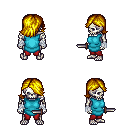
a pixel art fantasy rpg character, male body template, skeleton, teal tunic, red pants, blonde swoop hairstyle, white cloth bandages, dagger, four views (front, back, left, right), 2x2 character sprite sheet, small pixel art, hard edges, no anti-aliasing